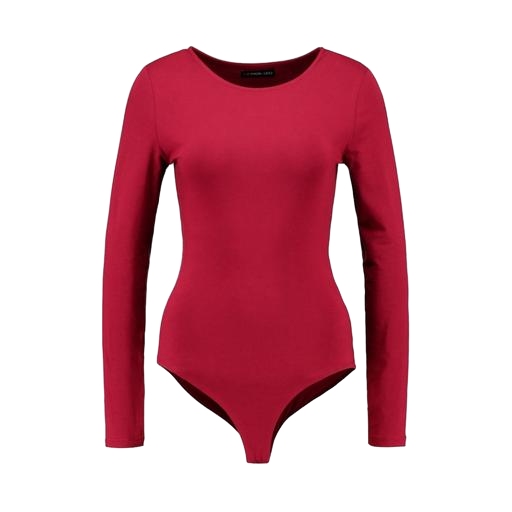
long sleeved fitted red shirt, red and long sleeve, red and has long sleeves, white background